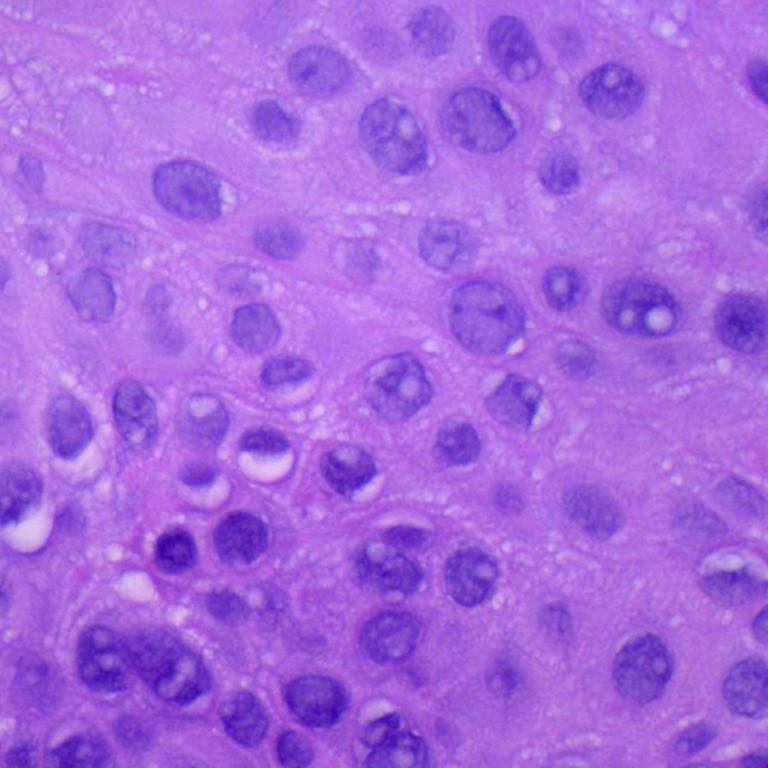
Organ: lung
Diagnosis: squamous carcinomas